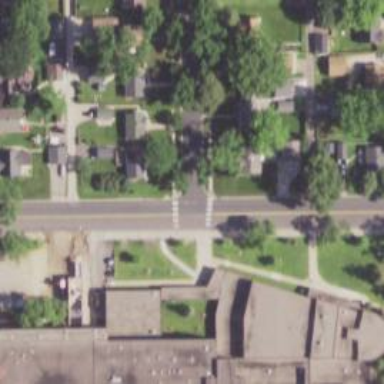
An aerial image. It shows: Marked road crossing.